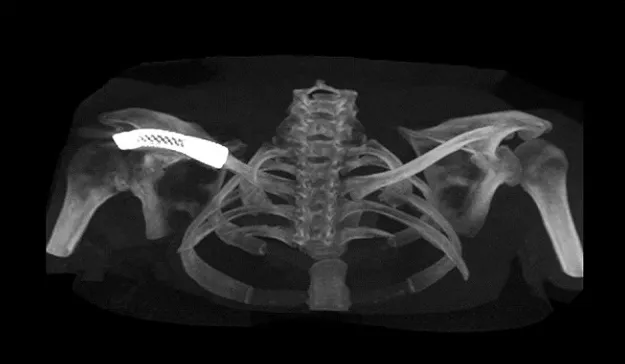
Postoperative computed tomography scan 6 months after the operation revealed a good position for the prosthesis and no evidence of a stress fracture.
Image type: radiology (ct)